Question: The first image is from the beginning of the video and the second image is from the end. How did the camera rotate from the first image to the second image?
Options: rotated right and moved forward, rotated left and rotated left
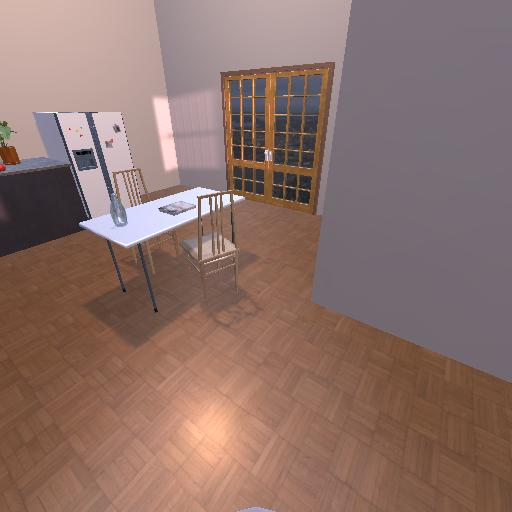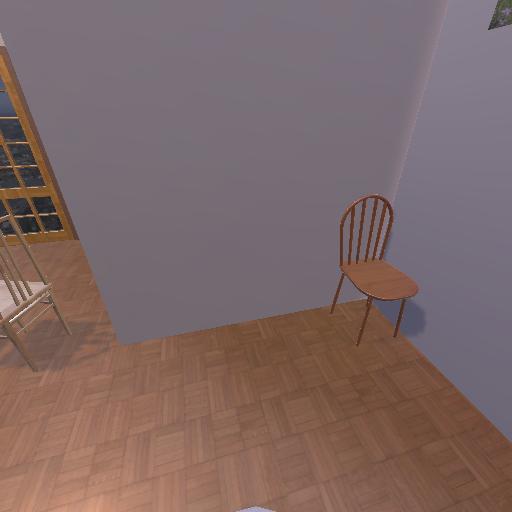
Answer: rotated right and moved forward